Question: OS:
Java VM:
I installed at home and at work from the official website. Also I've installed and . Here's what I noticed:
In edition "" button is missing, but it's available in edition:

I've even tried to copy catalogue from home workspace to work. As a result all settings have been added correctly, but this button is still missing...
Also the catalogue probably has some leftovers from that I used before.
How can I add this button to edition?
Thanks a lot in advance!
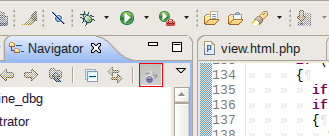
Answer: I had the same problem.
You can download Kepler with preinstalled mylyn. Like "Eclipse IDE for Java Developers" package.